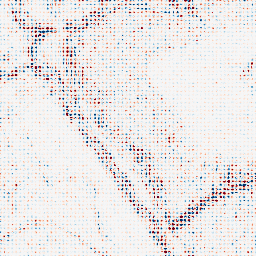
Category: wavelet
Decomposition family: wavelet_reverse_biorthogonal
Decomposition parameters: wavelet: rbio5.5
level: 2
Upsampling method: sinc_hamming
Upsampling parameters: scale: 8
kernel_size: 4
Upsampling scale: 8